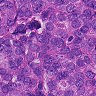
Metastatic tissue present: yes